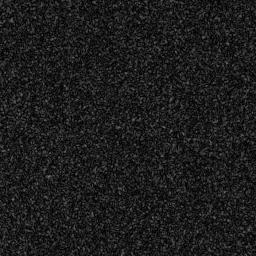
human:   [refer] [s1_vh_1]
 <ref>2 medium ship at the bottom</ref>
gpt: <box>[[33, 80, 44, 90, 0]], [[51, 85, 63, 94, 0]]</box>